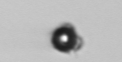
Label: bead